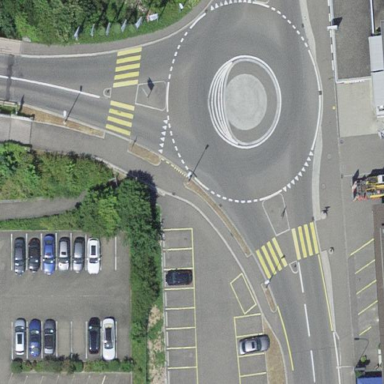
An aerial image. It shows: Primary highway with roundabout and designated cycle lane.